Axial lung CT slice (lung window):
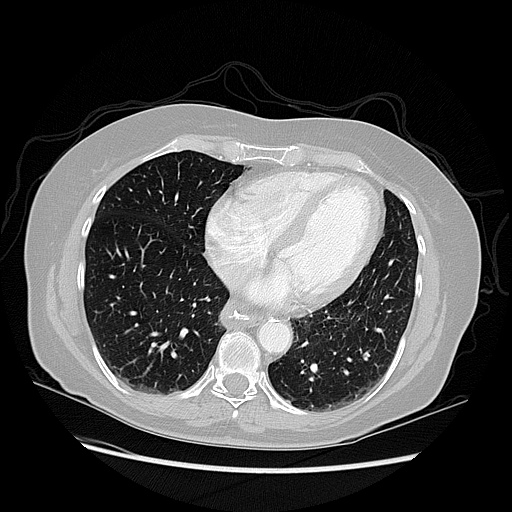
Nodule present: no